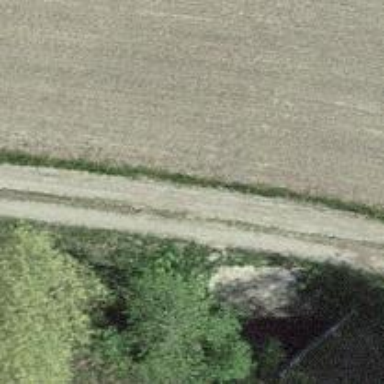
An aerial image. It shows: Unpaved track with grade2 quality type.